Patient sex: M
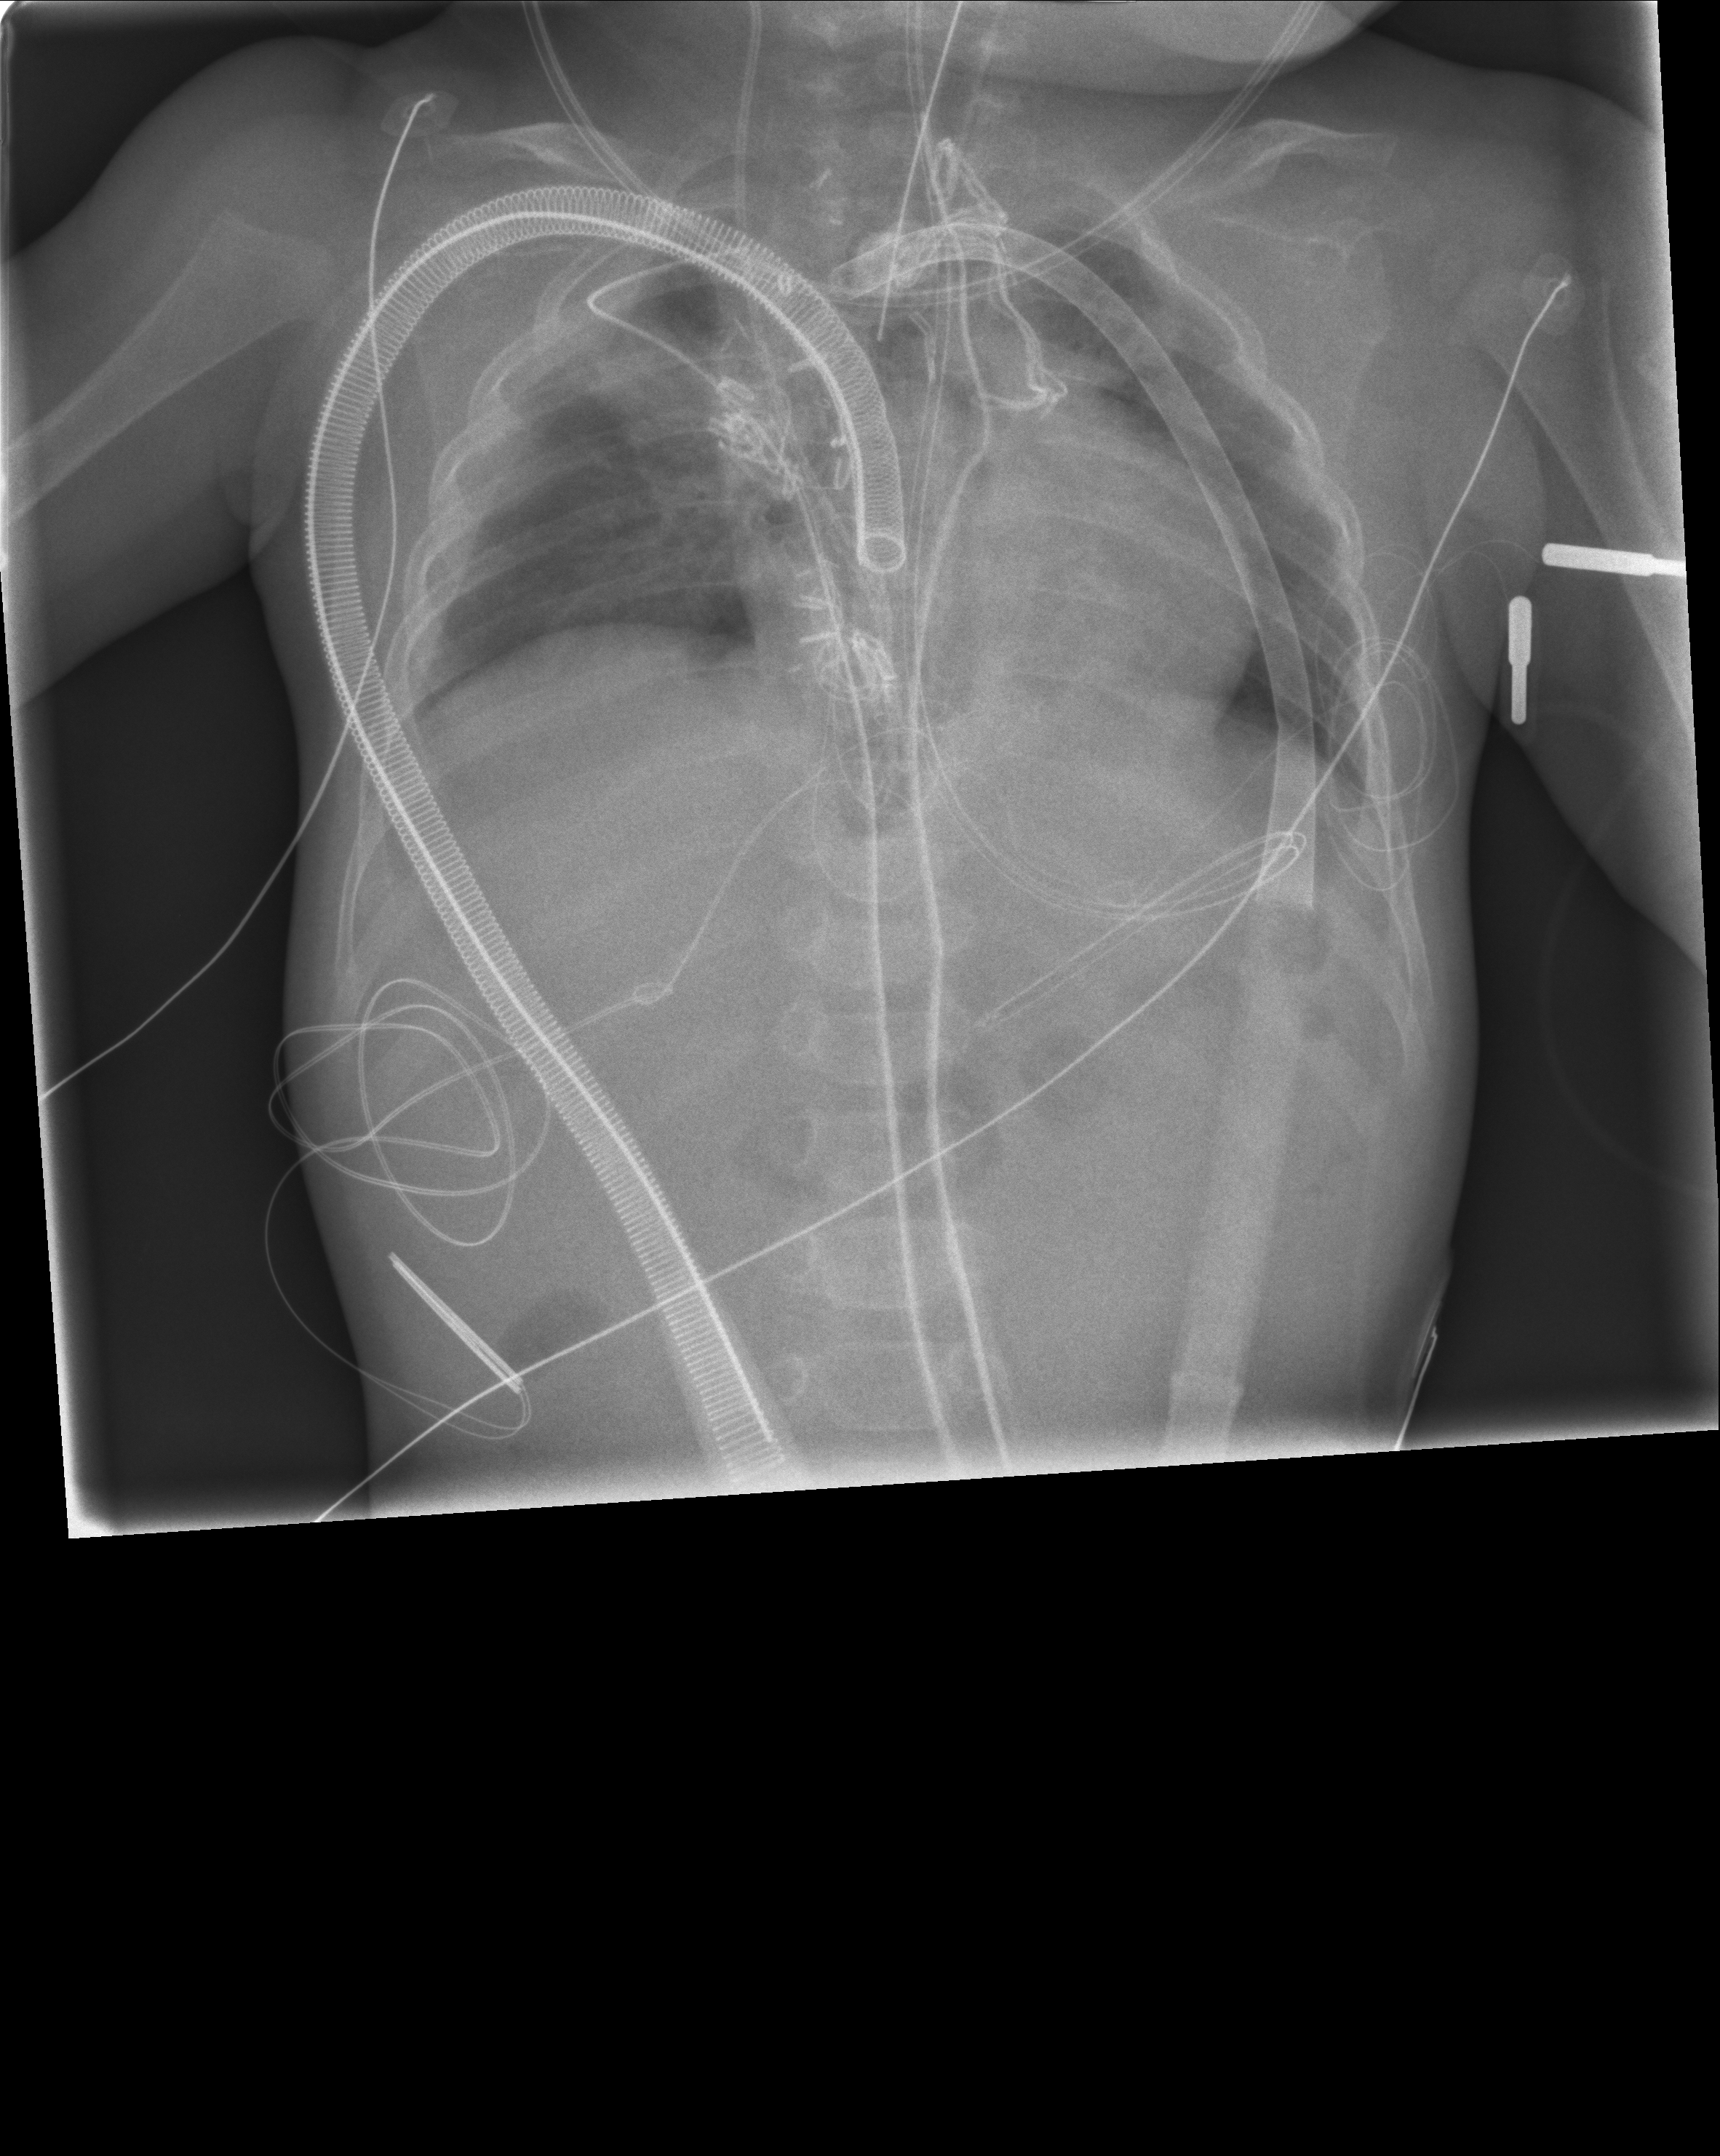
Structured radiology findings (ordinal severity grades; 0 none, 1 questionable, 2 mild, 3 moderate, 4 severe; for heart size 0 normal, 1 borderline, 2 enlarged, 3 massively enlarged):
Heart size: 2
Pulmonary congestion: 0
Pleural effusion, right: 0
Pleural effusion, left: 0
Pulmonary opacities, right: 0
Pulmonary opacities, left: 0
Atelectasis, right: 2
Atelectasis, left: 2